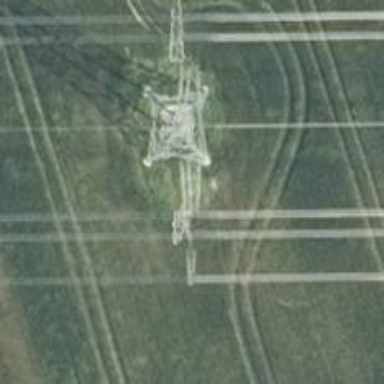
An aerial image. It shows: Power line in the image.